Question: I need to make a Headline with background color which is not a block(only the text-bg is colored).
Here is an image of what I have to archieve:

And here is what I've got so far:
<URL>
You can see the padding is not right and I couldn't figure how to set it.
When you play around with the padding, you will see that it will overlap and the second line is not going in like the first one.
I am happy about every hint!
John Smith made a working example: <URL>
He used 'box-shadow' to emulate the left padding.
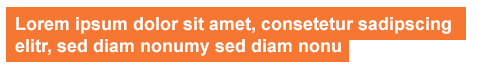
Answer: UPDATE got the solution, use box shadow :D
'''
h1 {
background-color: #FE8020;
color: #FFFFFF;
display:inline;
white-space:pre-wrap;
line-height : 24px;
font-size: 18px;
font-family:arial, sans-serif;
padding: 5px;
padding-left:0px;
box-shadow: -16px 0 0 #FE8020; /* box shadow is emulating padding liek a charme */
}
'''
for me this looks good
<URL>